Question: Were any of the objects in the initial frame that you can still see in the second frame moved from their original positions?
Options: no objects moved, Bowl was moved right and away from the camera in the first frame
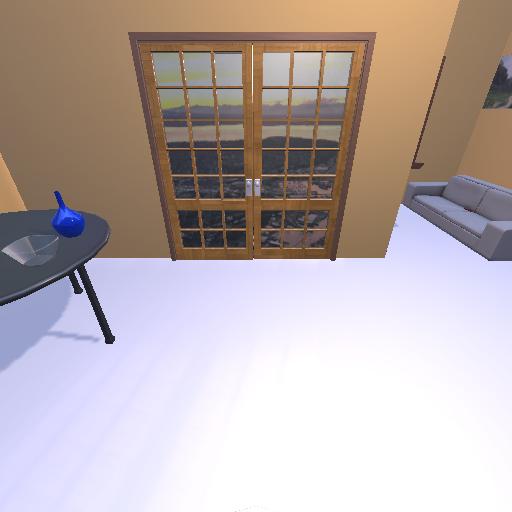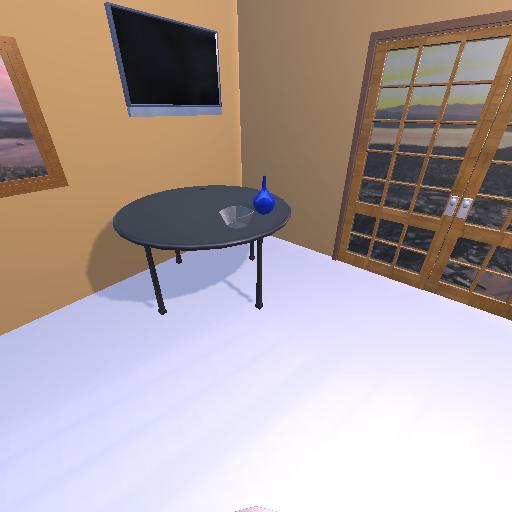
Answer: no objects moved